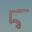
Label: 5